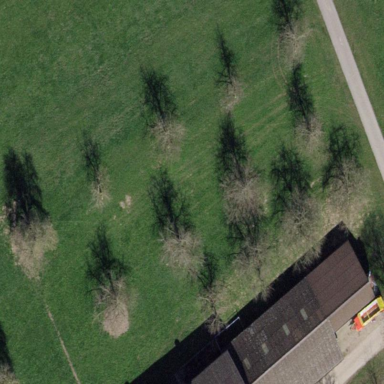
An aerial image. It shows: Orchard.